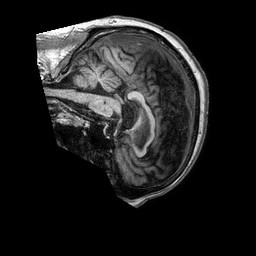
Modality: T1w
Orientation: sagittal
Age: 80
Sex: male
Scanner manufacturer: philips
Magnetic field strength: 3 T
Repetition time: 0.006586 s
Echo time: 0.002949 s